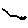
Label: line